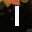
Label: 1